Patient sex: M
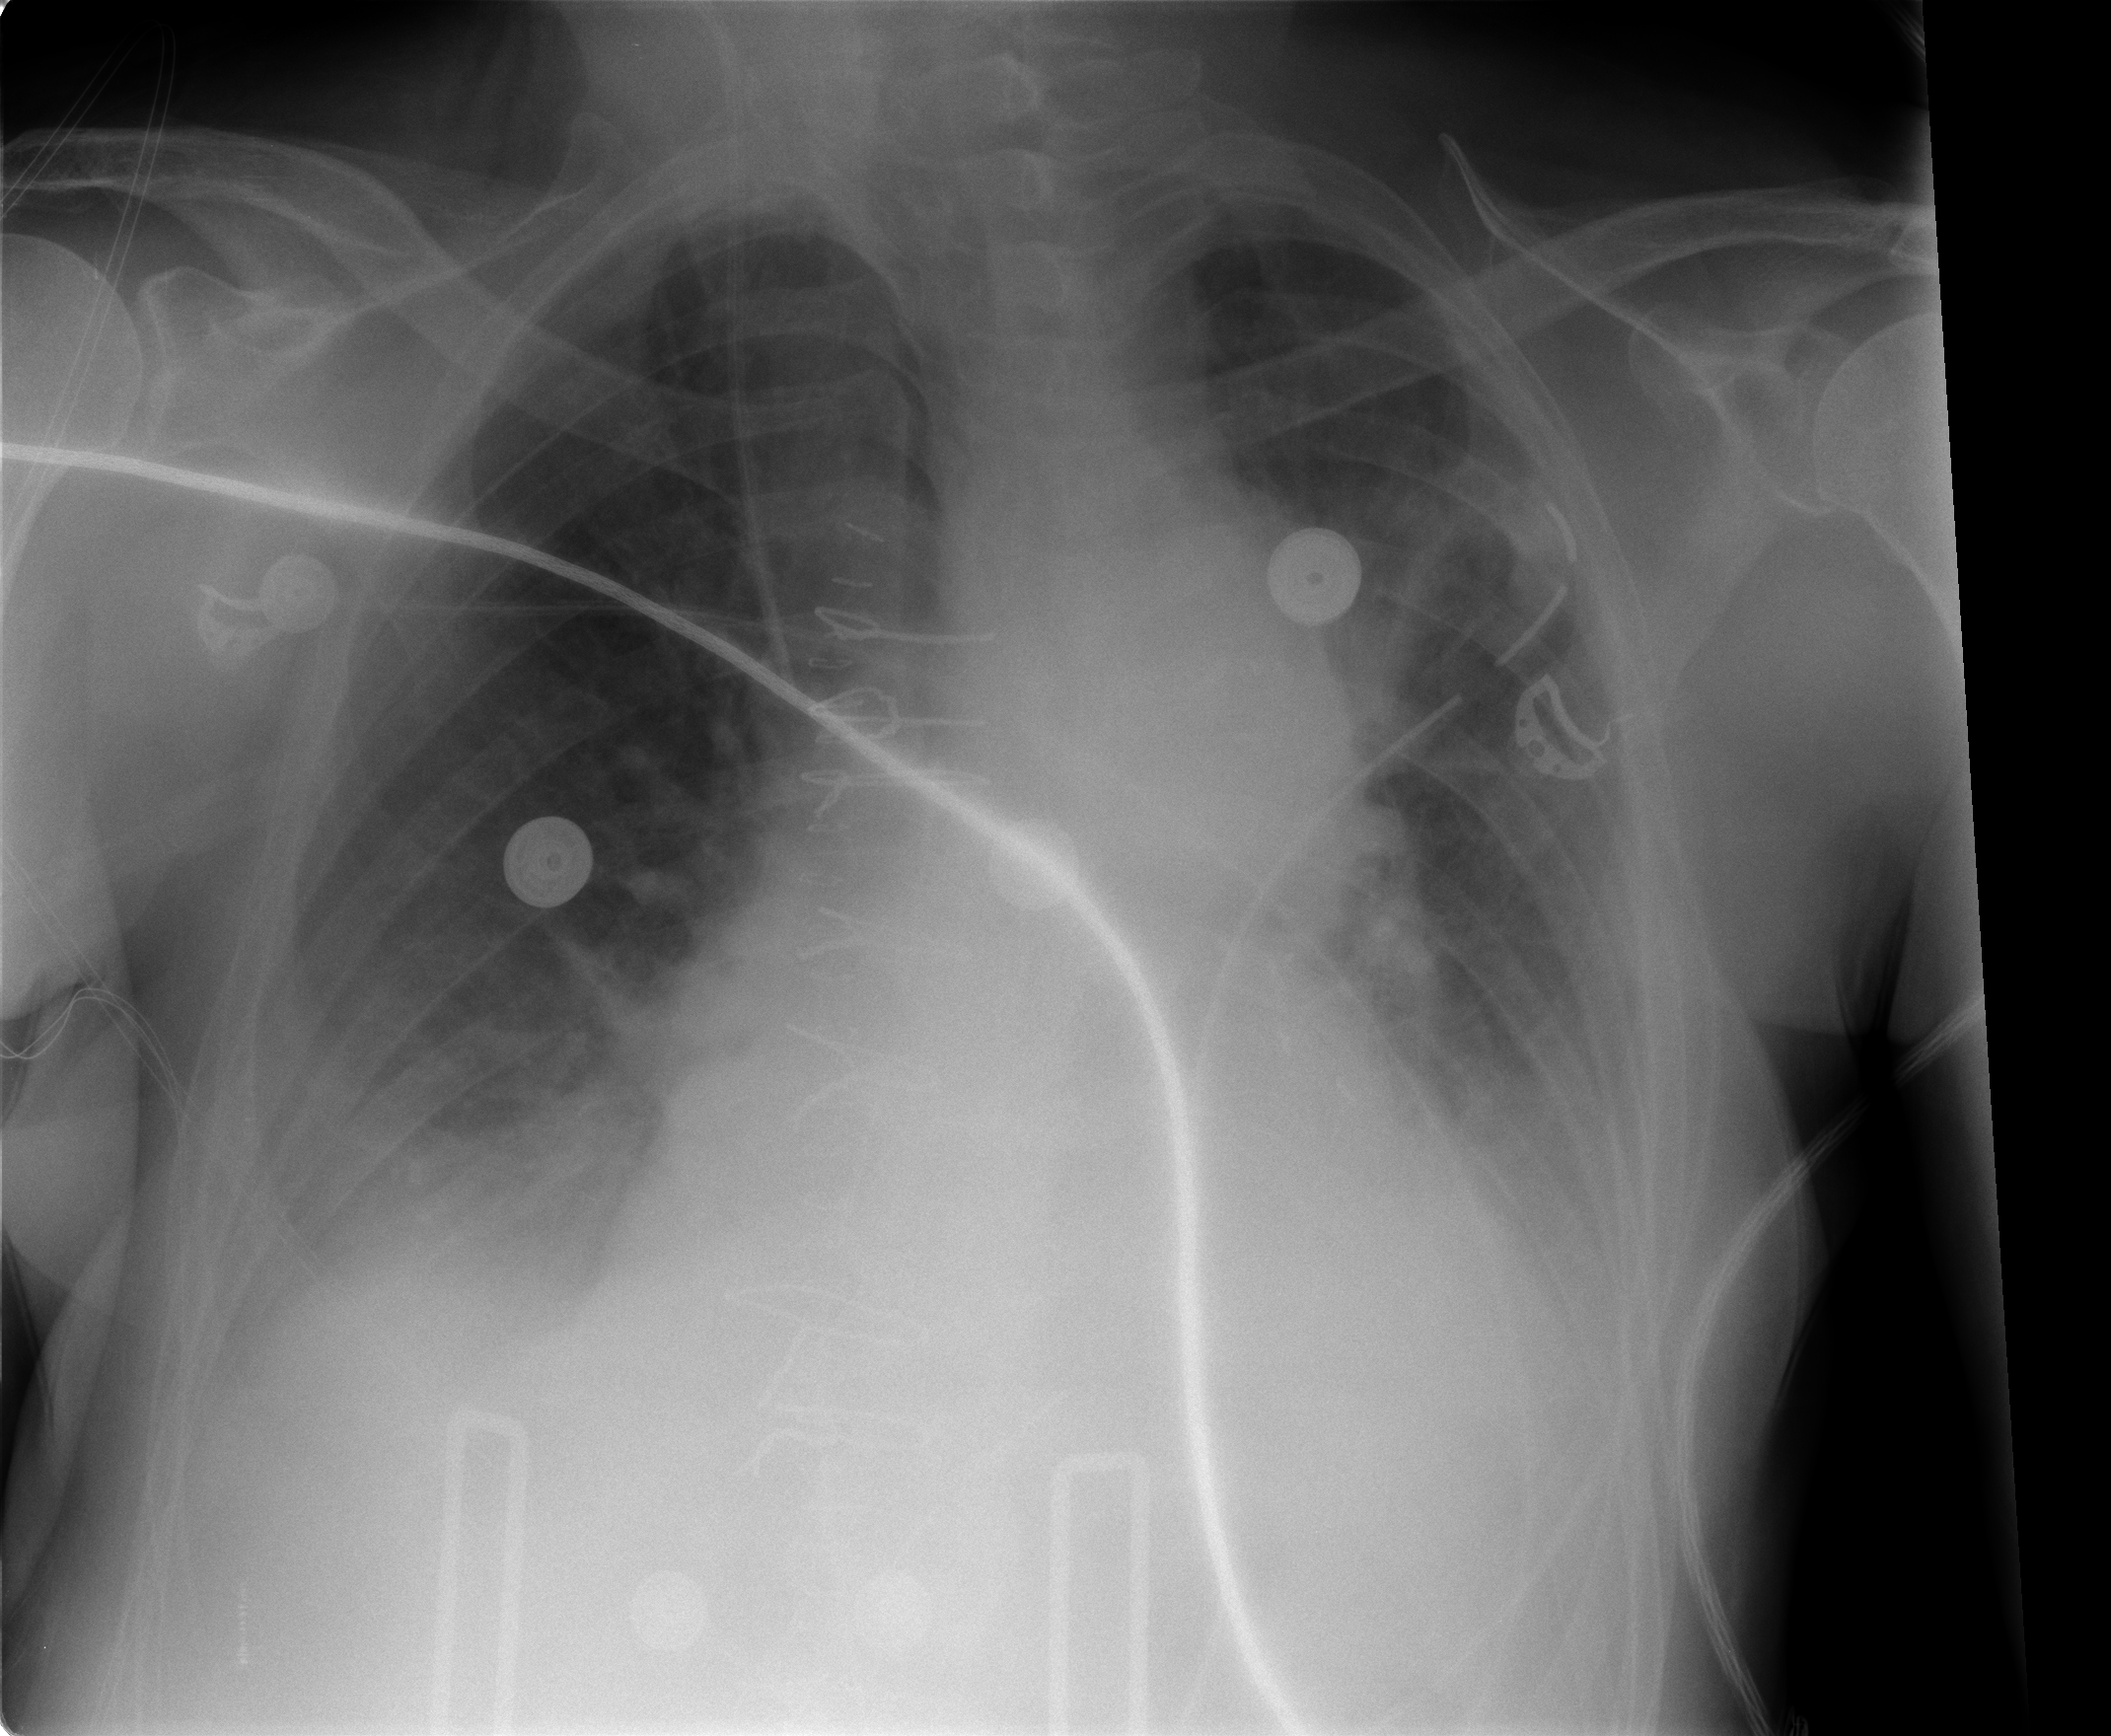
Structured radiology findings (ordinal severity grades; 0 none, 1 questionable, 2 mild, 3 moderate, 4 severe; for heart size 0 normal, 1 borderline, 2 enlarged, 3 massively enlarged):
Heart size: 2
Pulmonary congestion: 0
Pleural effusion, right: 2
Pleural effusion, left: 2
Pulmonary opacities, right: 0
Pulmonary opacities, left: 0
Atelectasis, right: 2
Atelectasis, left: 2